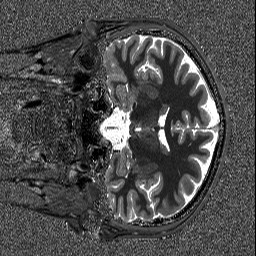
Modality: T1map
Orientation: coronal
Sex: male